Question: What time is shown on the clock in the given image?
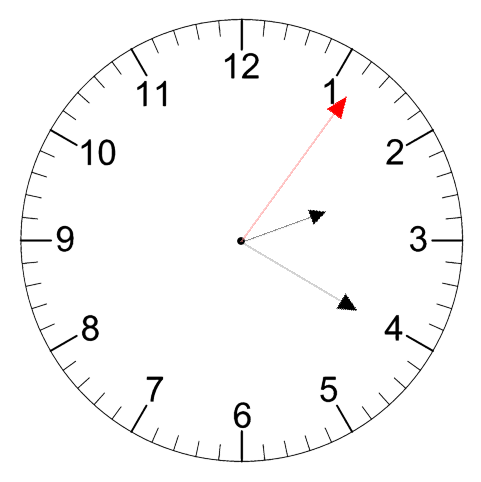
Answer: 02:20:06